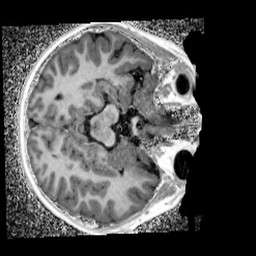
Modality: UNIT1_denoised
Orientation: axial
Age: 9
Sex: male
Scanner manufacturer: siemens
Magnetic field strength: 3 T
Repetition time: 4 s
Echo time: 0.00299 s